Field crop: maize
Growth stage: 1
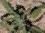
Species: atriplex